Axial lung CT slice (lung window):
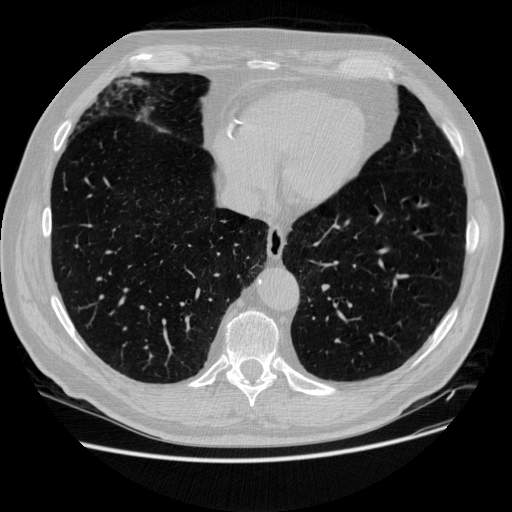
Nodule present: no